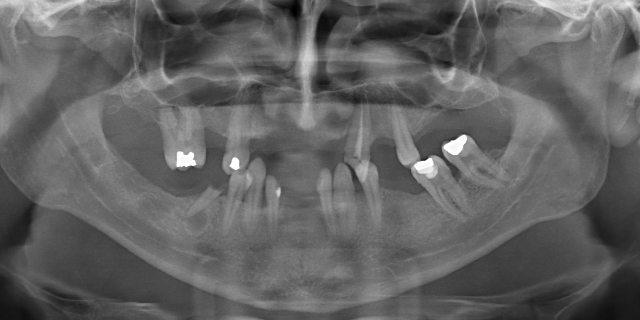
adult